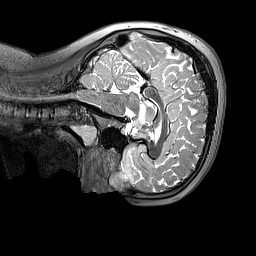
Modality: T2w
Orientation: sagittal
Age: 10
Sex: male
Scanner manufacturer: siemens
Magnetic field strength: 3 T
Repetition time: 3.2 s
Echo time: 0.408 s